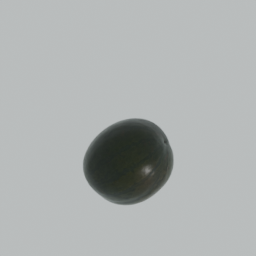
Label: nature